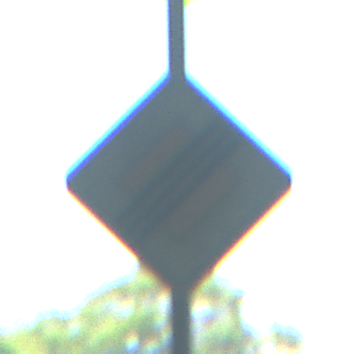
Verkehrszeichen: EndeVorfahrtsstrasse
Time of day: Midday
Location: Indoor (Urban)
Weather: NotSpecified
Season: NotSpecified
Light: Natural